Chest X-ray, PA view. Patient: 51 years old, sex M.
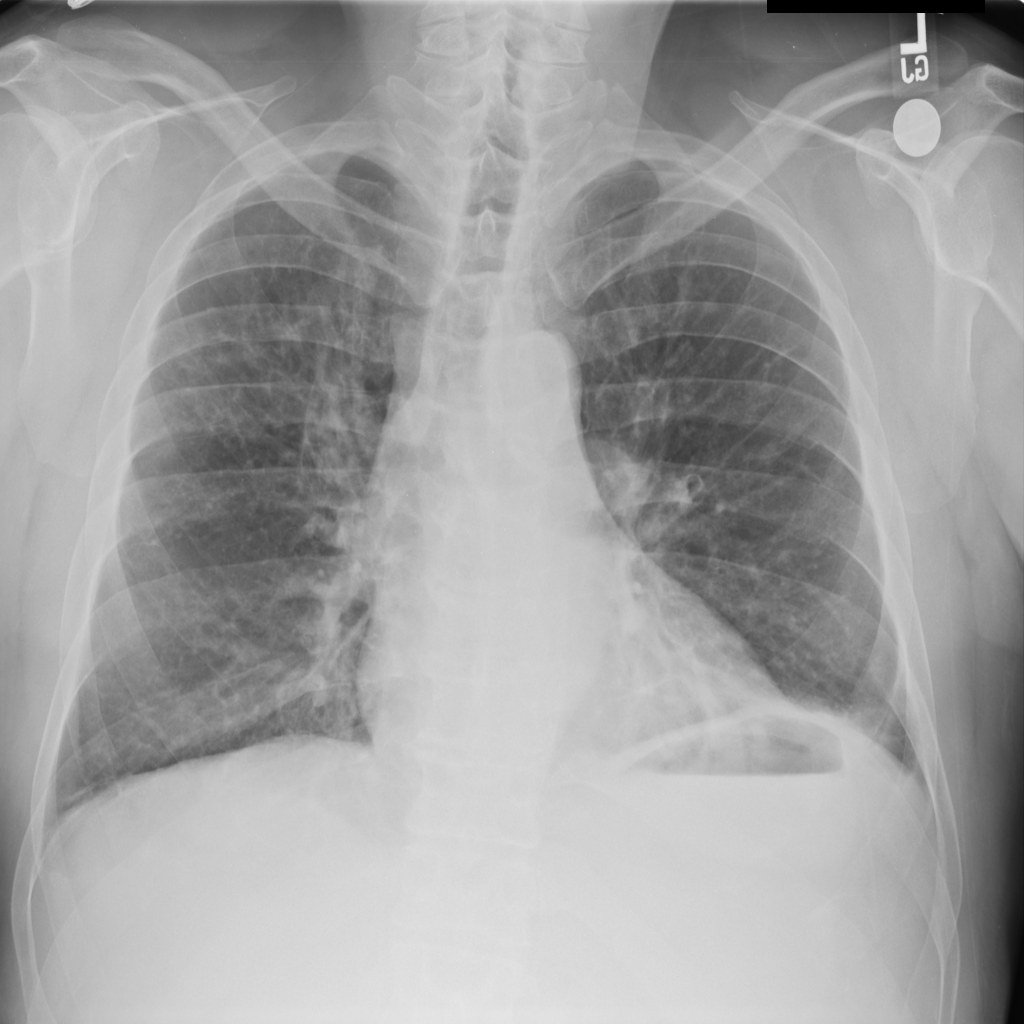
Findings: Atelectasis, Infiltration